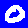
Digit: 0